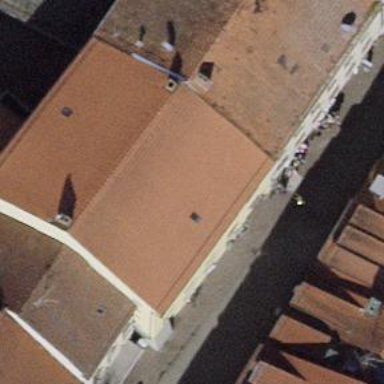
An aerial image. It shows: Restaurant.